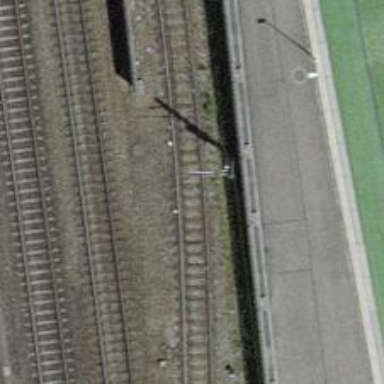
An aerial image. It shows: Siding railway track with one rail.